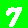
Digit: 7